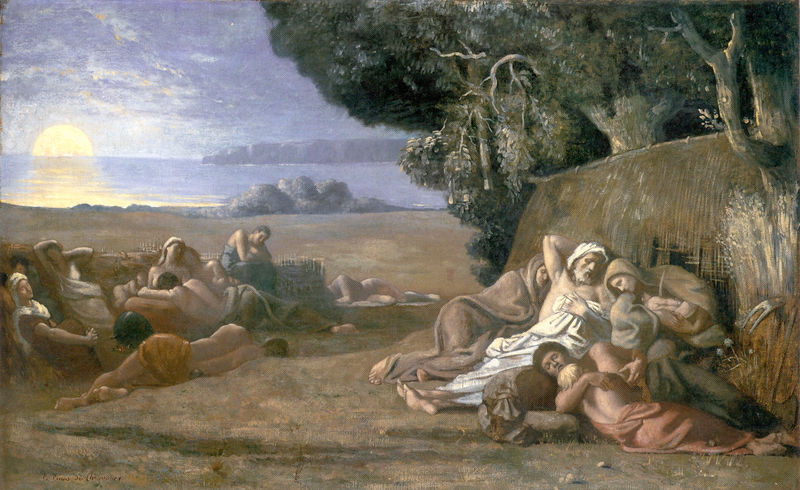
Titel: Le Sommeil, Der Schlaf
Künstler: Pierre Puvis de Chavannes
Standort: New York (New York)
Institution: The Metropolitan Museum of Art
Schlagwörter: akt, baum, blau, blätter, dunkel, felsen, fuß, gemälde, gott, gruppe, himmel, körper, laub, lendenschurz, mann, meer, nackt, schatten, schlaf, umhang, wasser, weiß, wolken, baumstämme, bäume, fluss, frauen, gelb, grün, landschaft, menschen, mädchen, ocker, sand, see, sitzen, teich, ufer, äste, abend, blume, blumen, braun, bunt, fenster, frau, grau, haar, hell, hintergrund, kleid, kleider, licht, männer, nacht, orange, rücken, schwarz, straße, stroh, ölbild, gras, rot, schleier, tuch, weg, wiese, wolke, zaun, beige, leute, bart, bärte, alte, arm, arme, bibel, falten, inkarnat, kleidung, leinen, mensch, stein, steine, hände, signatur, öl, ast, baumstamm, dämmerung, erde, feld, gräser, horizont, morgen, pappel, pappeln, sonnenaufgang, spiegelung, stamm, weide, zweige, busch, büsche, gebüsch, gewässer, hütte, pfad, sonne, sträucher, boden, insel, land, gewand, gold, mantel, stoff, tücher, decke, familie, gewänder, kind, mutter, personen, vater, blatt, pflanze, pflanzen, rosa, wald, bauern, genre, kinder, sack, beine, kopfbedeckung, bein, füße, küste, schrift, sommer, strand, ruhe, umarmung, liegen, ruhen, schlafen, schlafend, schlafende, zwei, jungen, ernte, garben, heu, korn, warm, ähre, düne, farben, fels, fläche, sonnenlicht, mauer, farbe, lila, sonnenuntergang, violett, baby, idylle, pause, rast, böschung, querformat, stämme, kissen, kopftuch, muskeln, aufgang, deutsch, junge, ölfarbe, ölfarben, liegend, oberkörper, baumkrone, bucht, gruppen, ozean, flucht, flechten, leiber, umarmen, barfuss, mond, sonnenstrahl, alter, greis, helligkeit, moses, weiden, religion, erdboden, babys, nack, liegende, mohn, laubbaum, allegorie, mythologie, halbkreis, kurve, jüngling, christus, jesus, ländlich, lanschaft, axt, götter, geäst, mythos, müde, religiös, sonnenstrahlen, himmel blau, jünger, maria, madonna, reisende, babies, turban, hirten, ausruhen, schlafender, tempera, familien, rasten, greise, wanderung, sense, gabel, joseph, turbane, schutz, wegesrand, grell, säugling, mütter, ägypten, lager, flechtwerk, paare, decken, straßenrand, gleißend, eide, kuscheln, kuhle, pilger, reisegruppe, schalfen, frühe, fluch, zusammen, liegn, bibelszene, nachtlager, luab, seee, waldd, siesta, mesnch, weißer, ergraut, sandig, flcuht, mittagspause, lachsfarben, bäumew, weidenzaun, zwei gruppen, erscheinng, lendentücher, schiffbrauch, sionnenuntergang, sonnenstralen, baum grün, 1600, 1500, halbgötter, eeben, +ruhe, schlafende jünger am ölberg, frau abendmahl